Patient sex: M
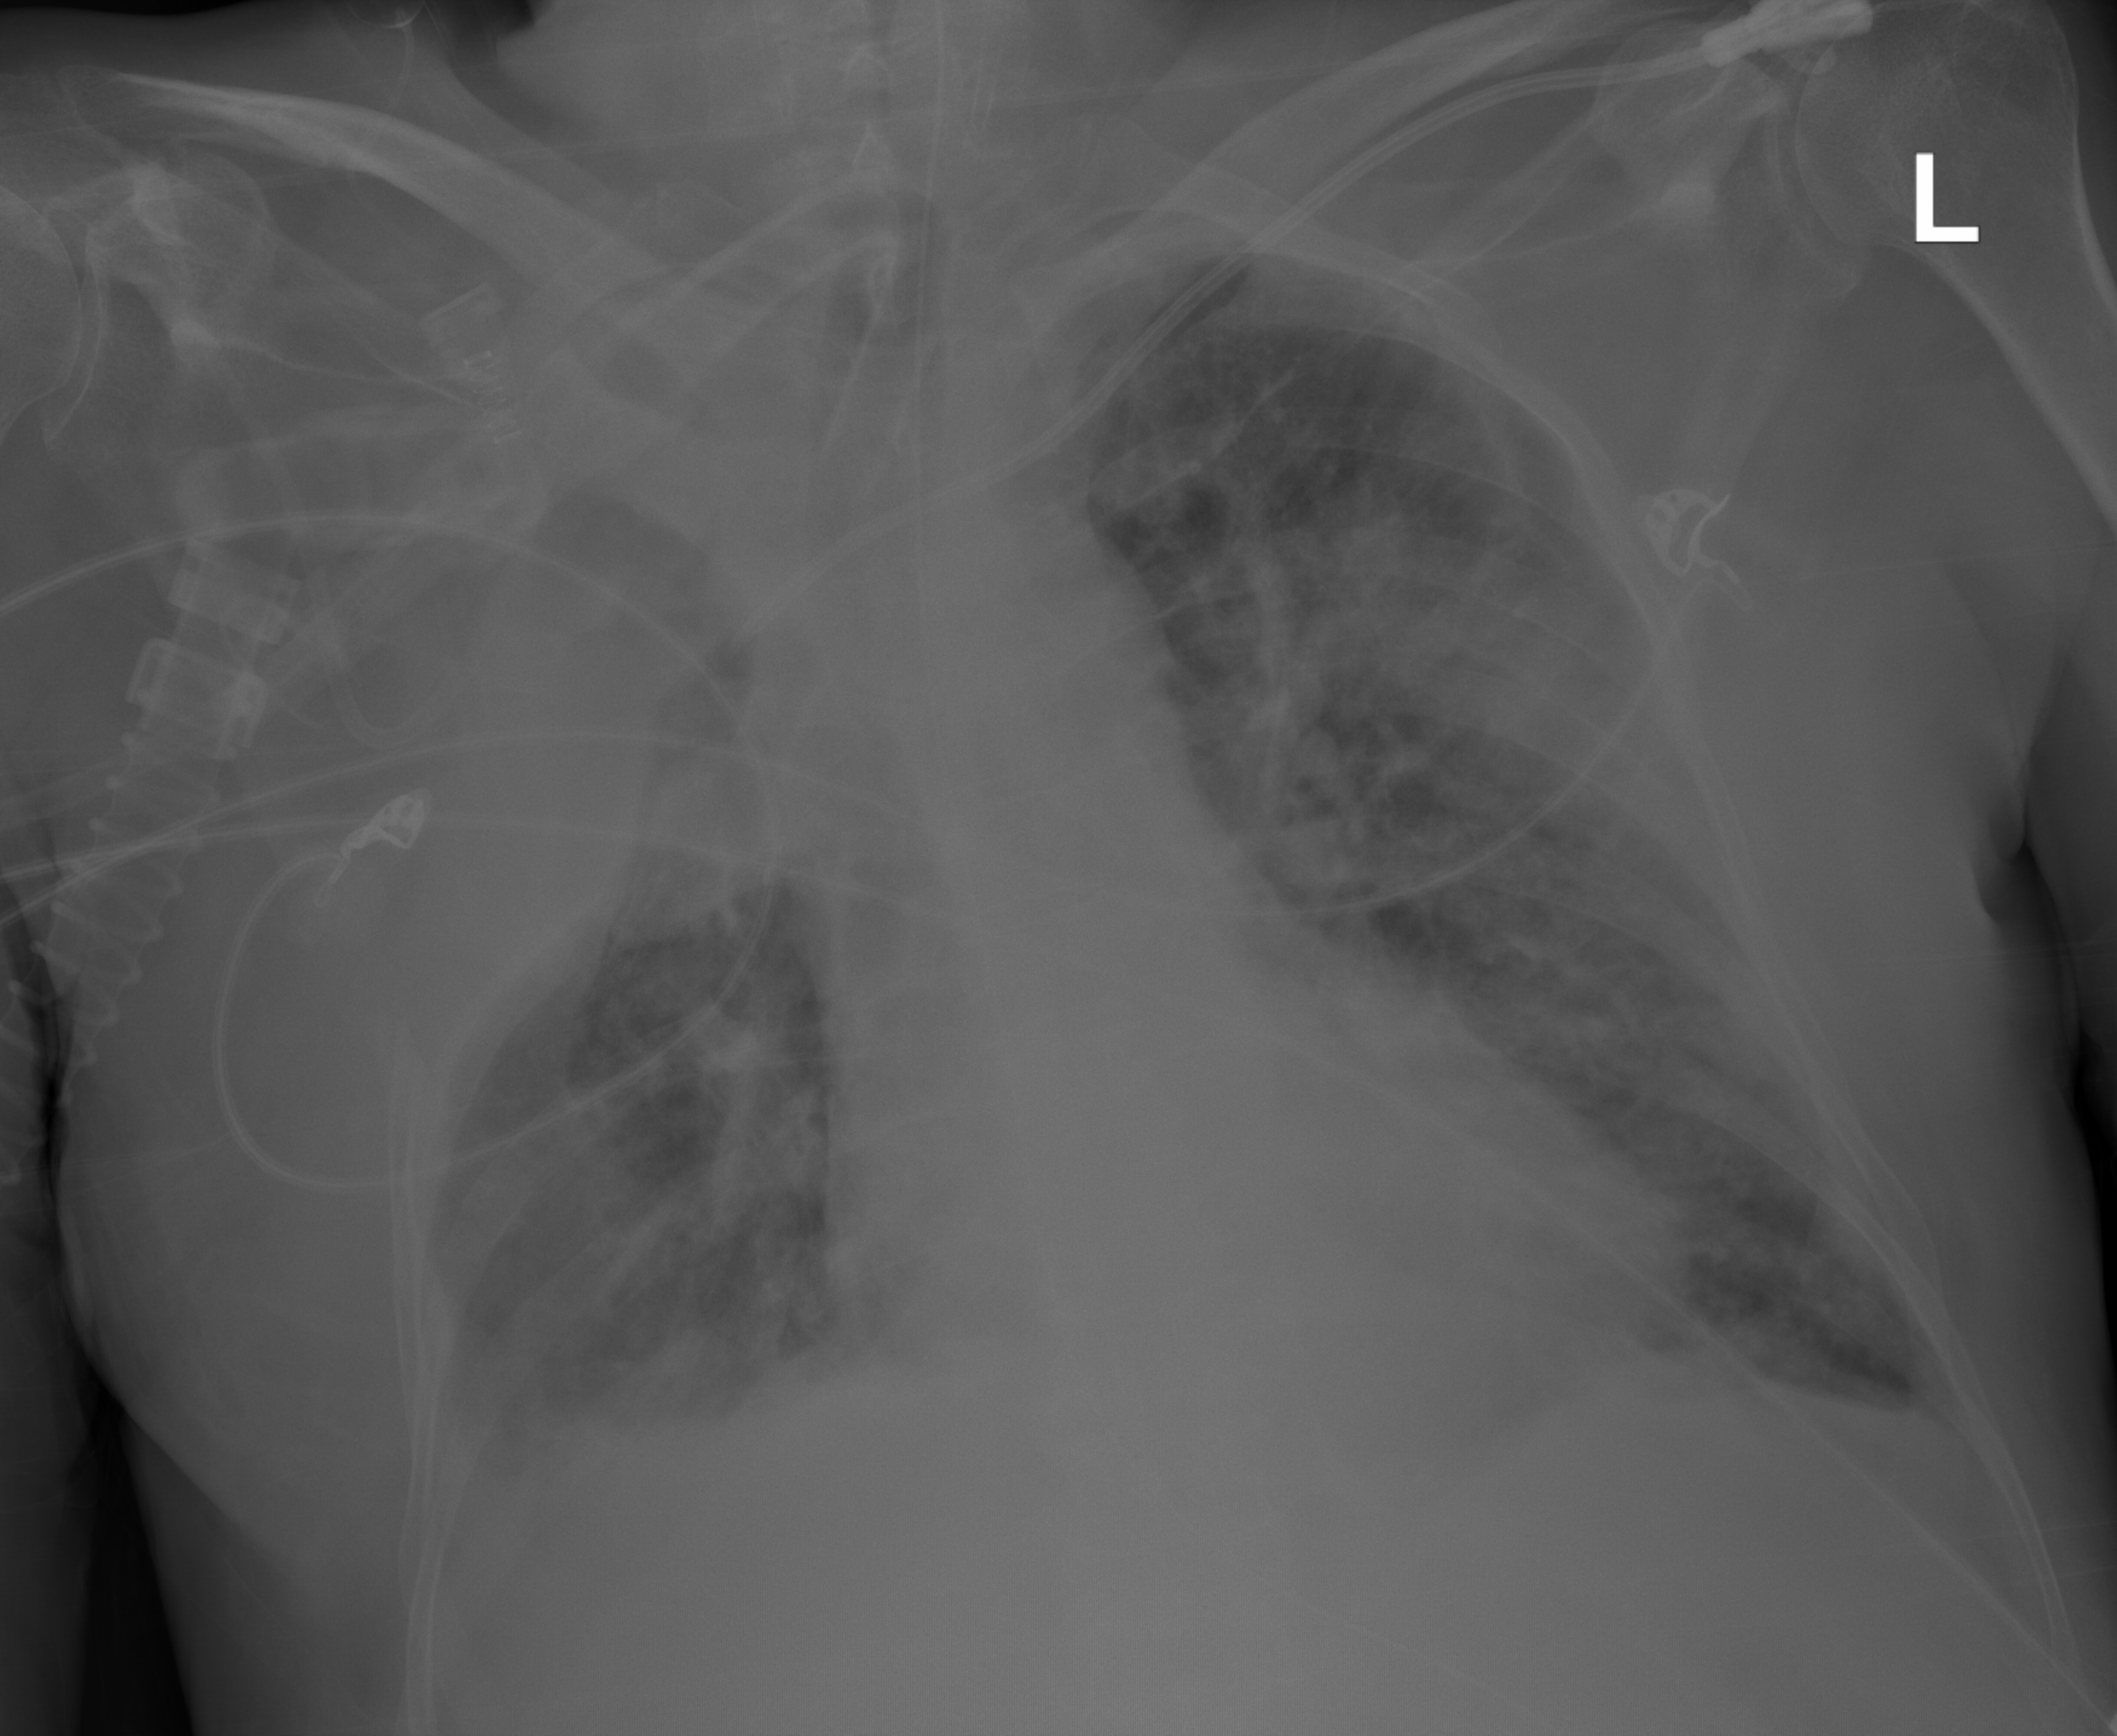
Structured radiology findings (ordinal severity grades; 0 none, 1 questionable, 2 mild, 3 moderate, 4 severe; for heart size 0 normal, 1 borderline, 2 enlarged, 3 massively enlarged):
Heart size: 0
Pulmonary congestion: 2
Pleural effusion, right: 2
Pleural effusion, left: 0
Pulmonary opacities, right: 2
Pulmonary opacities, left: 2
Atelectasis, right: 3
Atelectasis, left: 2